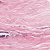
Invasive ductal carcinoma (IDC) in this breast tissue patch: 0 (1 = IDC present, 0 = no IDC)